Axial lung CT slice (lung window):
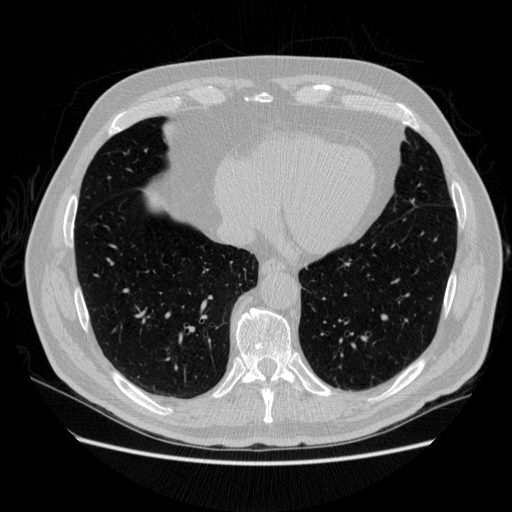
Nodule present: no